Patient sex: M
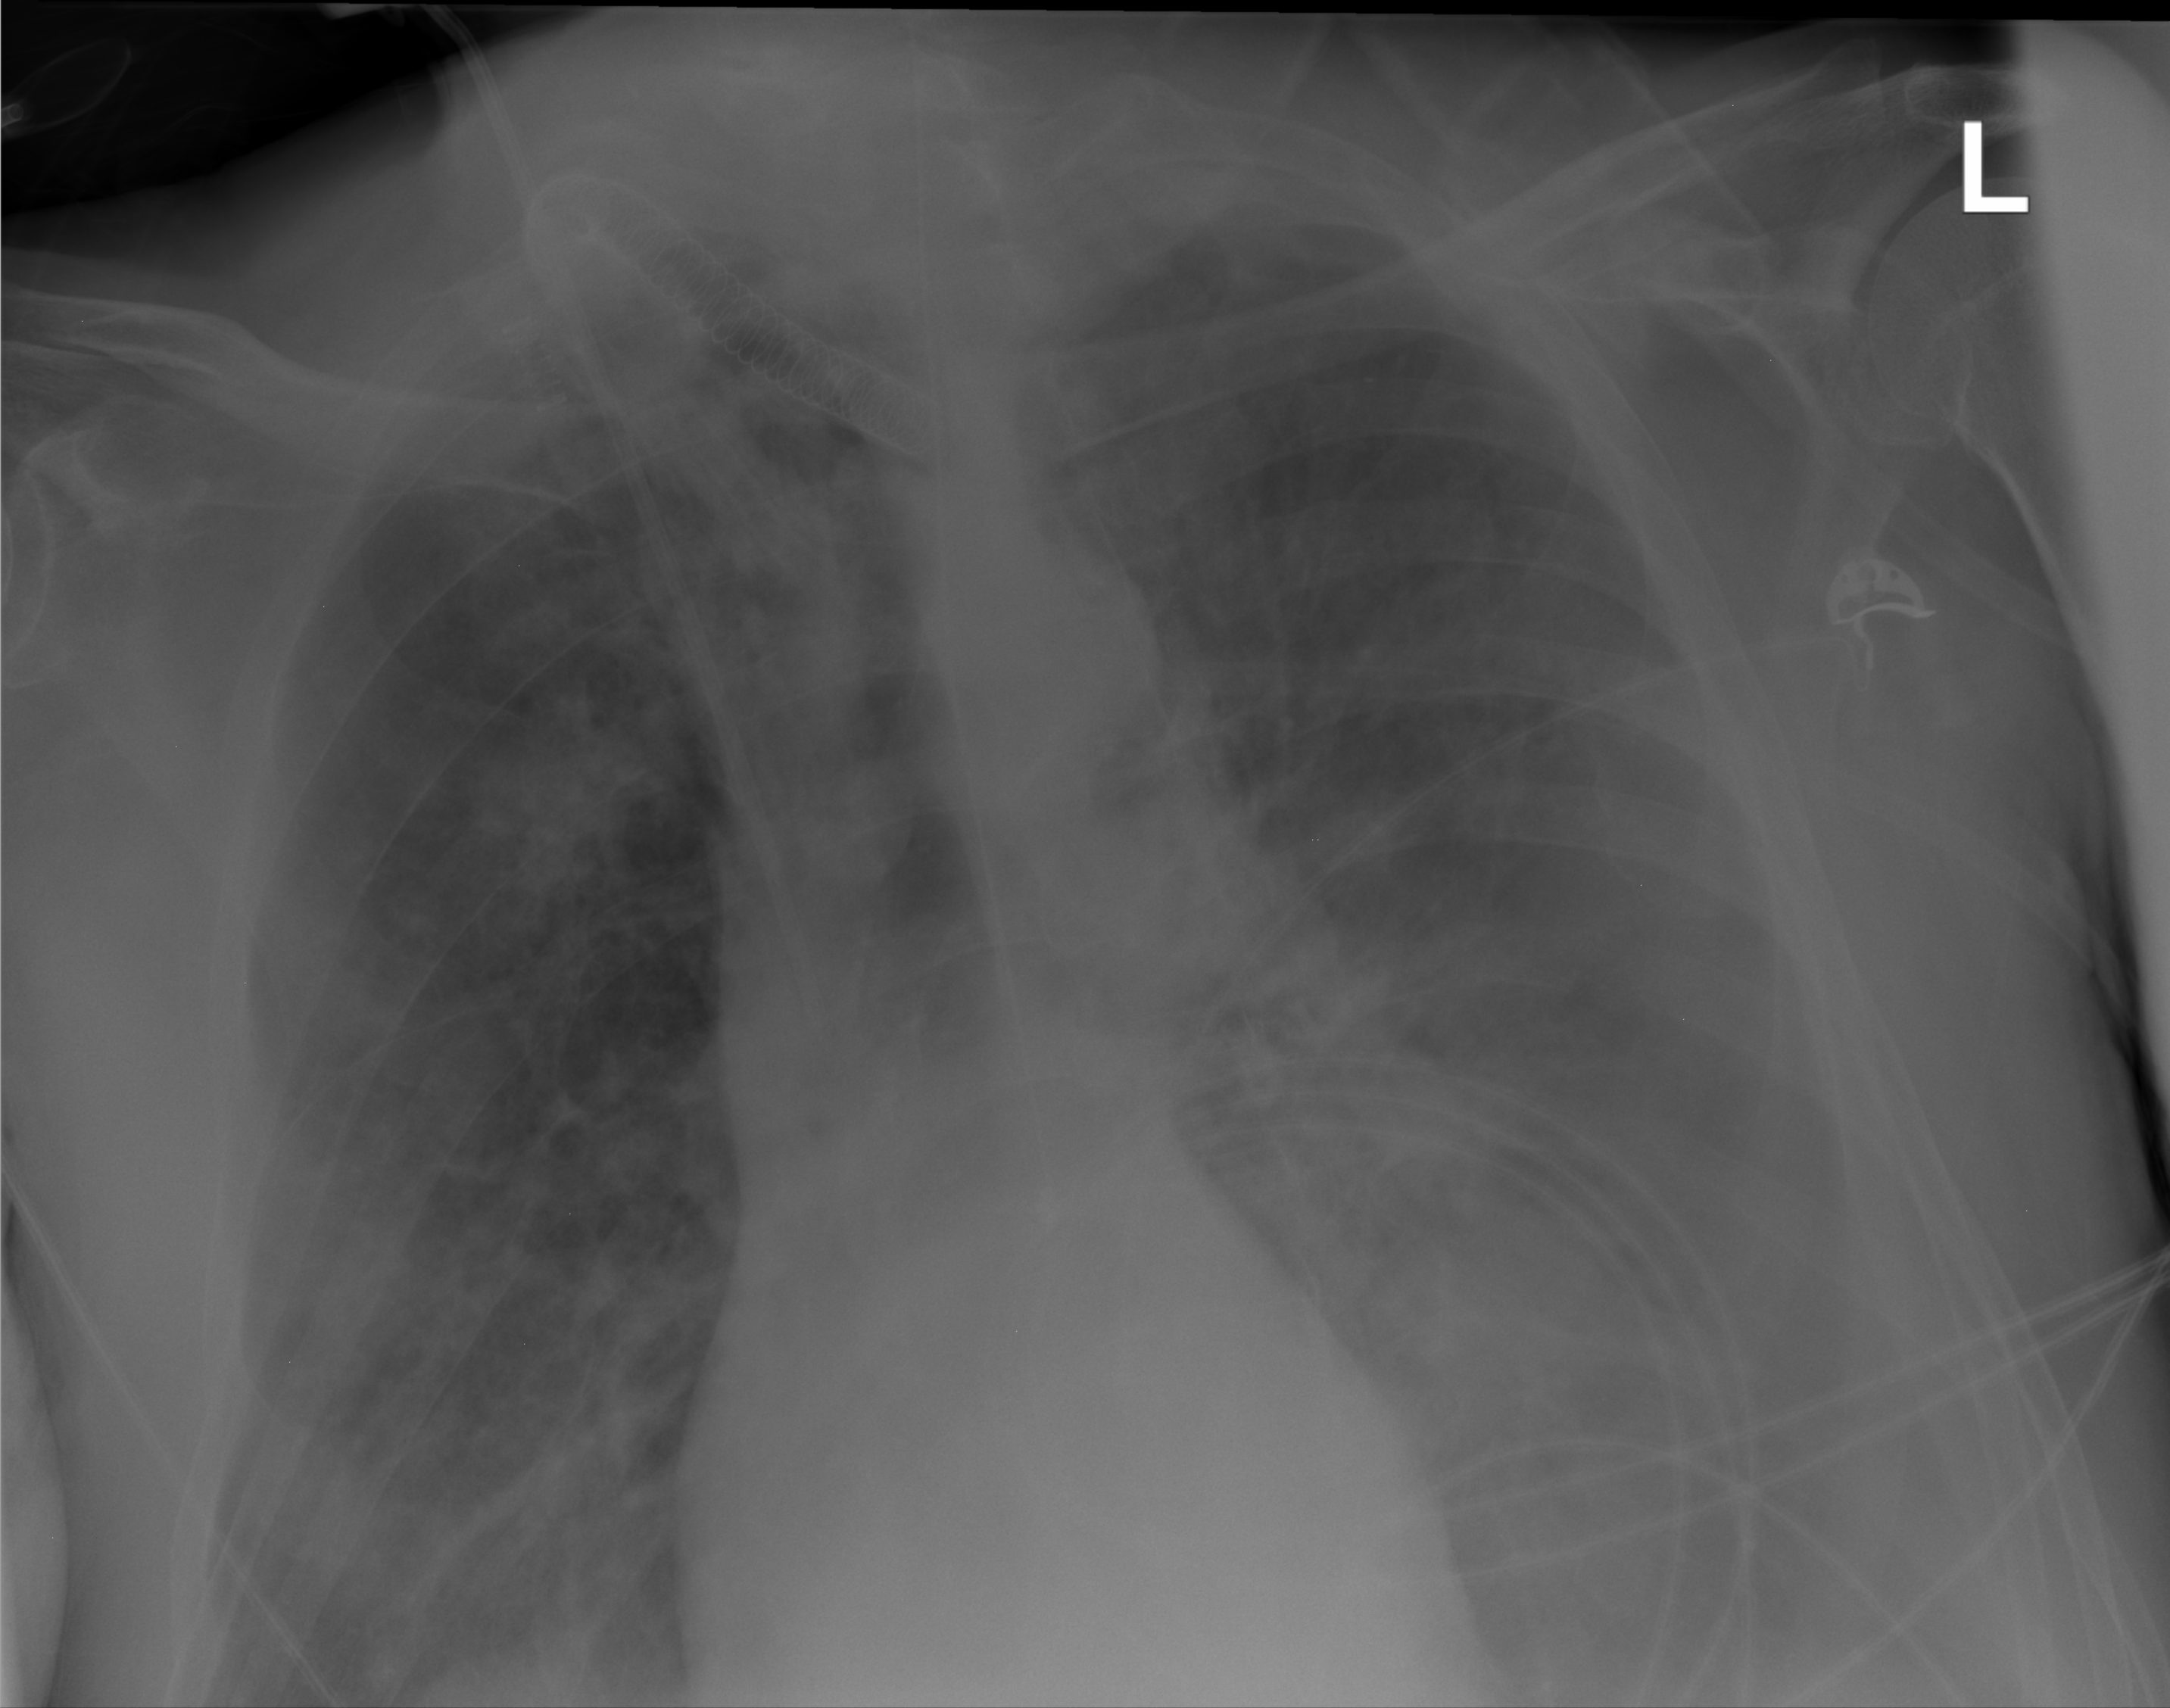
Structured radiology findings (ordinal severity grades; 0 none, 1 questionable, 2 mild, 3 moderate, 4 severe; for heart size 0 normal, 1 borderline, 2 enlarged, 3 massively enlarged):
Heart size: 0
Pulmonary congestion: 3
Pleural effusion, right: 1
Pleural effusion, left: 2
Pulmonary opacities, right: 4
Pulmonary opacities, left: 3
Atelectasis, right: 3
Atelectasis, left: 2